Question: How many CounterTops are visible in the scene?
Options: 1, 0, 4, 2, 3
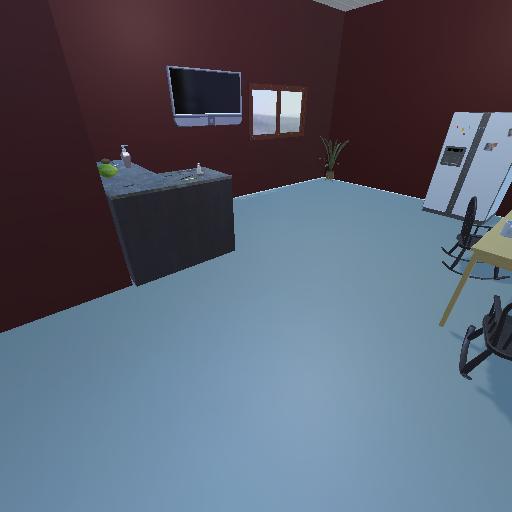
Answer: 1